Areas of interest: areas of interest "School"
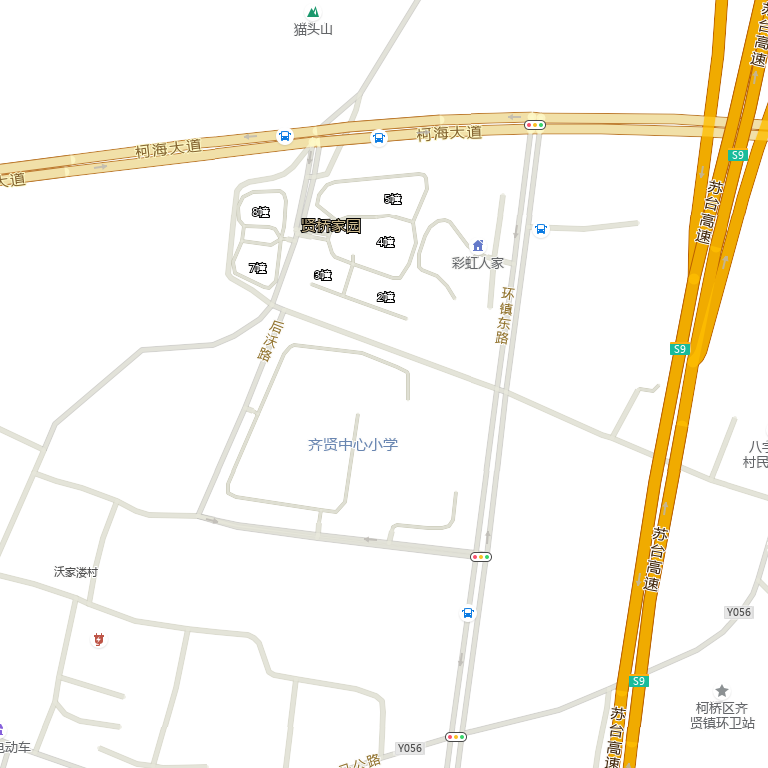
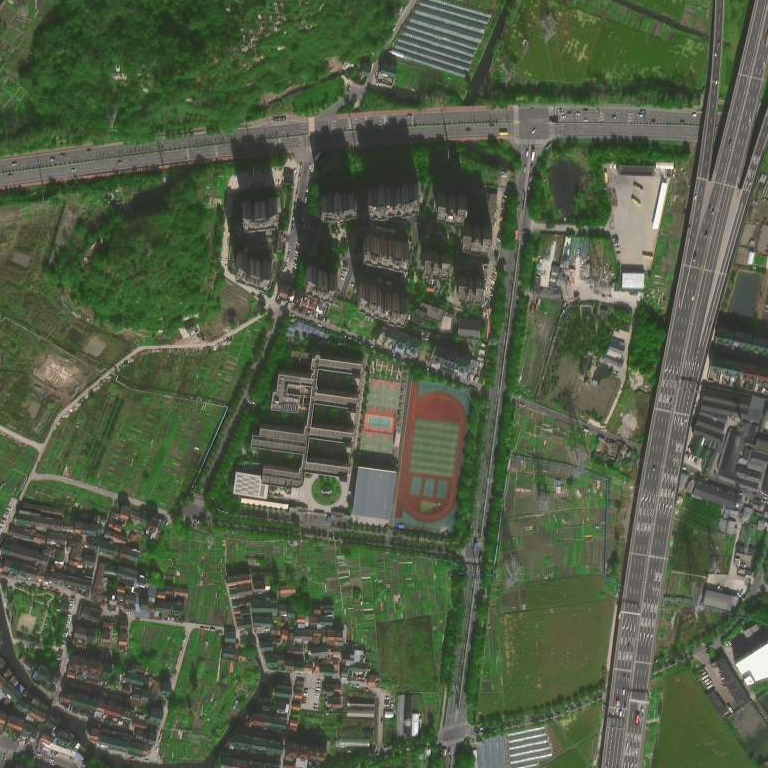